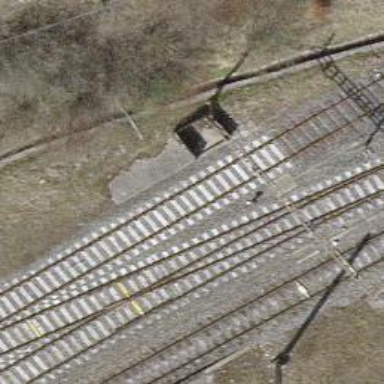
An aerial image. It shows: Railway switch.